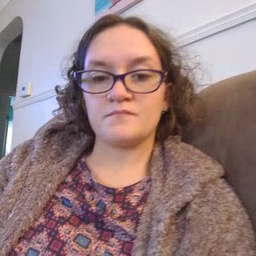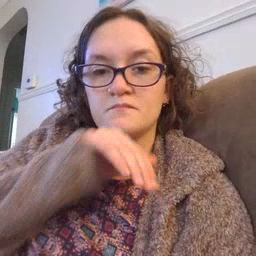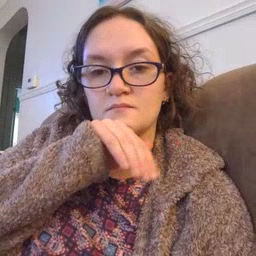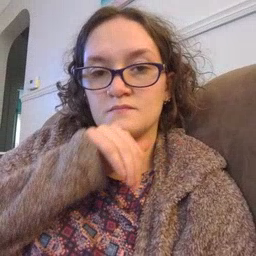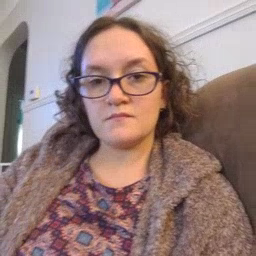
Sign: pig